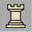
Piece: wR